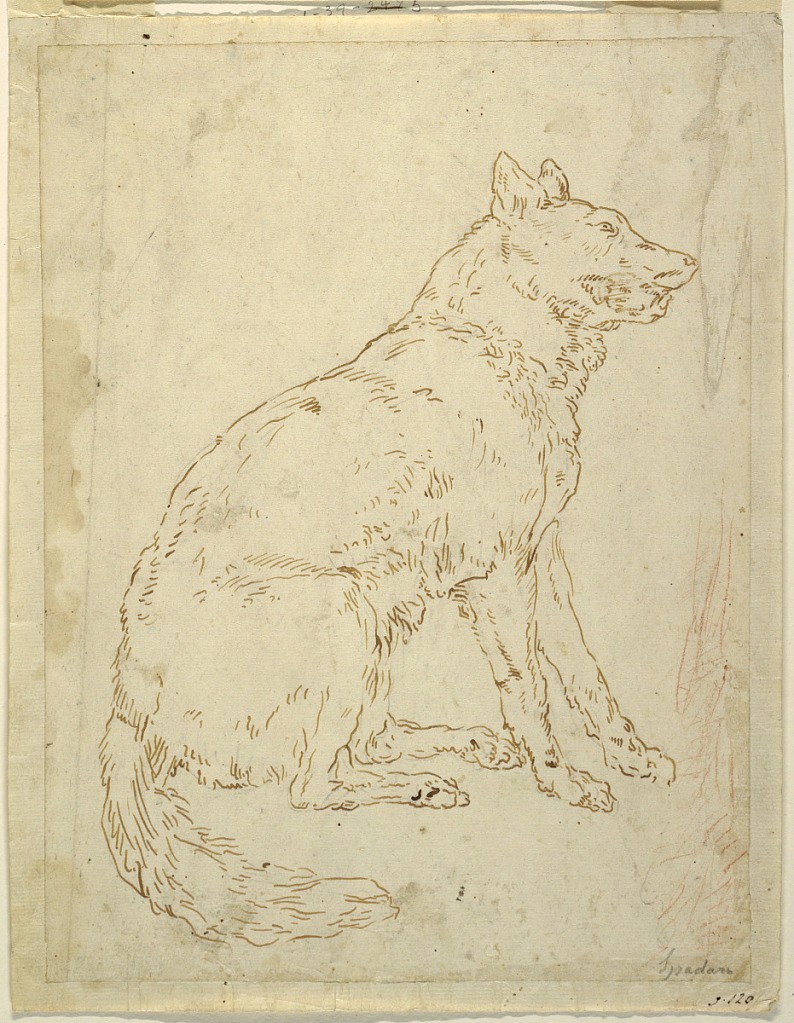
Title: Study of a Sheepdog
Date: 1625–1650
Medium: Black chalk, pen and ink, brush and watercolor on paper, lined
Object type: Drawing
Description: Dog shown seated, facing right.